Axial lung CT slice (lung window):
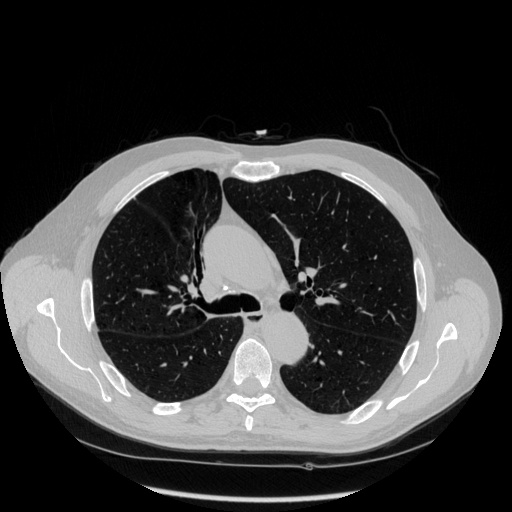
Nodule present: no